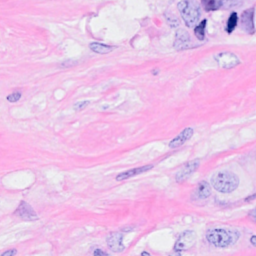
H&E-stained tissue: Breast